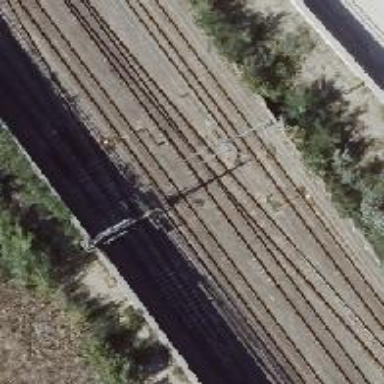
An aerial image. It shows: Railway signal.